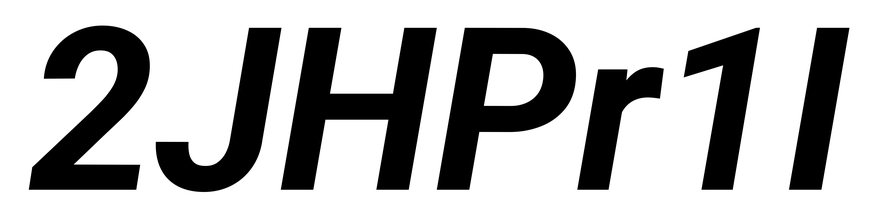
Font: Roboto-Italic_Bold_Italic